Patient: sex M, age 60
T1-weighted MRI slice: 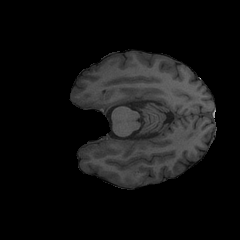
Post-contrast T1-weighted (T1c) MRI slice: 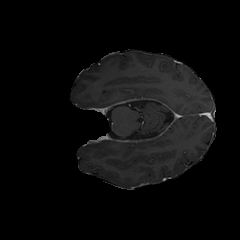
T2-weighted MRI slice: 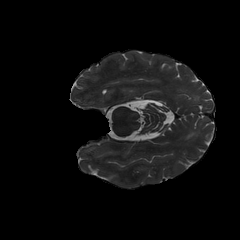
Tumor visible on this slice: no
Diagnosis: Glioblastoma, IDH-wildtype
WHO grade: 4